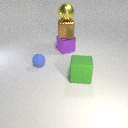
small blue rubber sphere behind large green rubber cube